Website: apple
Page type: account-selection
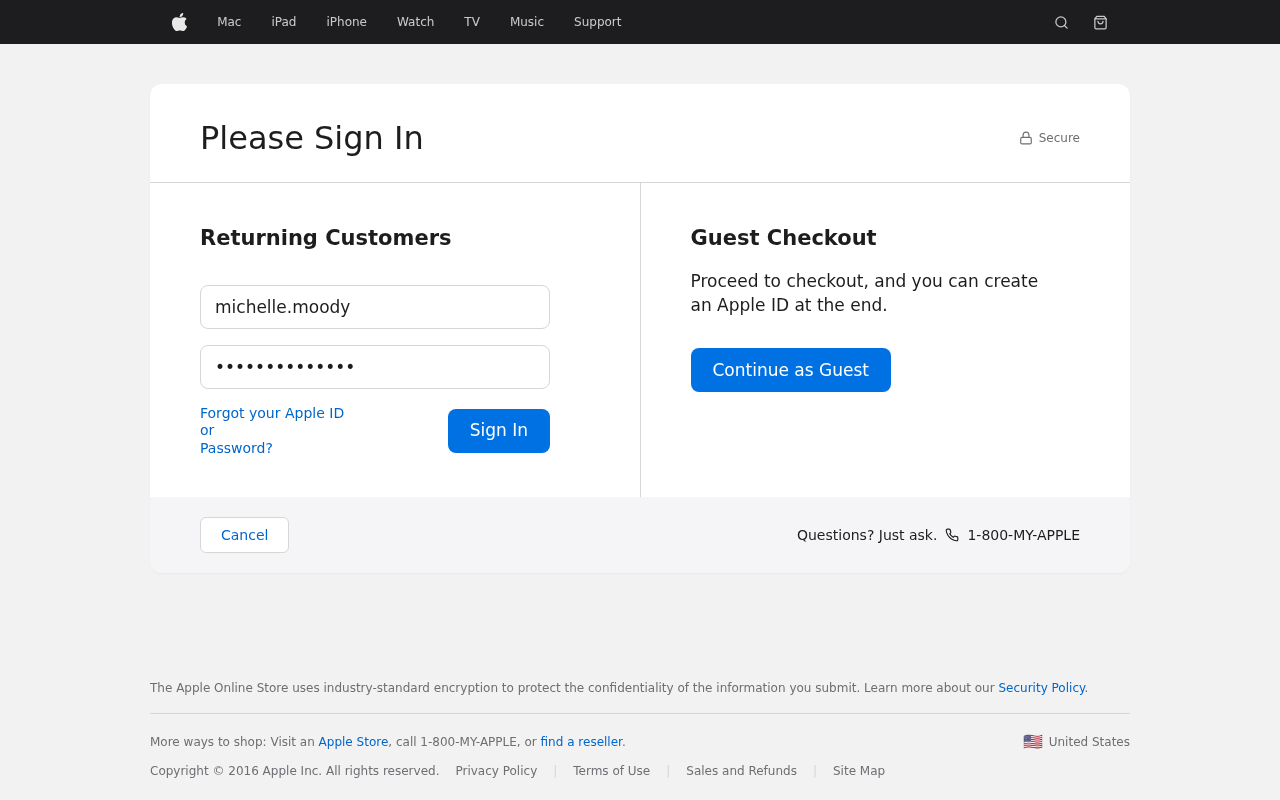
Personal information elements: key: PII_LOGIN_USERNAME
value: michelle.moody